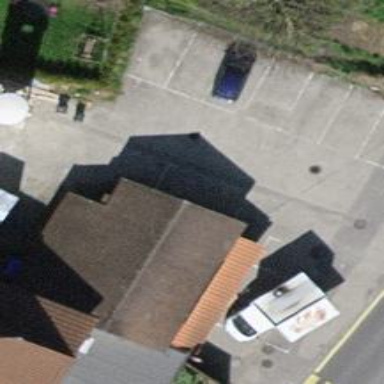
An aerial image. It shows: Bakery.